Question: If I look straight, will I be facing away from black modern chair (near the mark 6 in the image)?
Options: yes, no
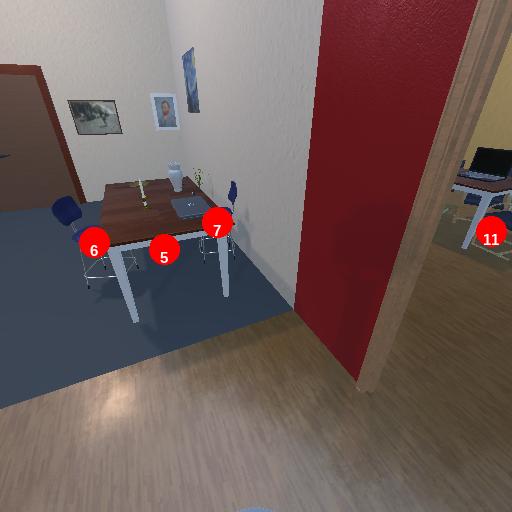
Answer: yes